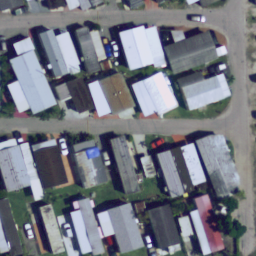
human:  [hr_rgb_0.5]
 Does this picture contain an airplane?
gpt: no

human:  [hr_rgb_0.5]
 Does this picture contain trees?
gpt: yes

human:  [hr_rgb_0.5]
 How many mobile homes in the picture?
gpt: twenty

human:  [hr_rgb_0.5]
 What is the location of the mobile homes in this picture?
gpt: up and bottom